RGB frame:
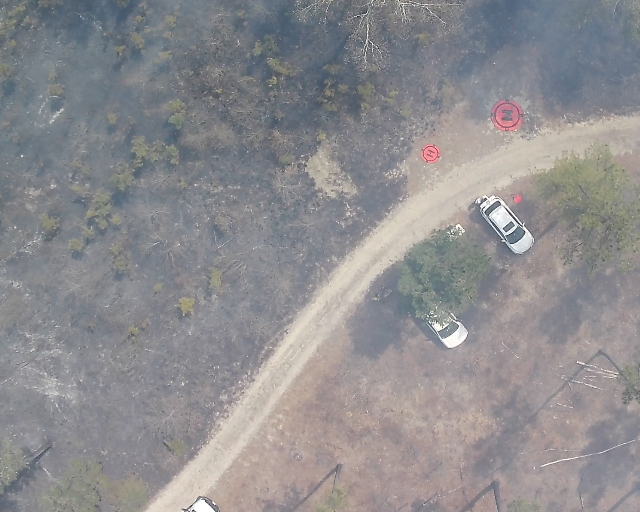
Thermal frame:
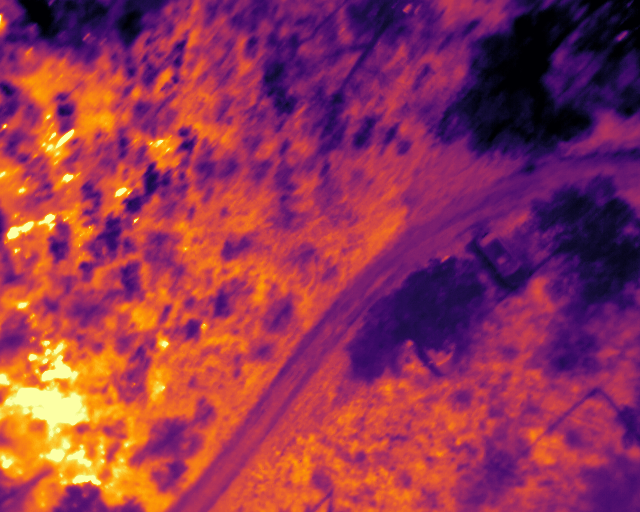
Captured: 2026-02-26 03:39:50
Pixels at or above 80 °C: 1099 (fraction of frame: 0.003354)